Interaction volume radius: 5 \u00c5
Interaction volume height: 15 \u00c5
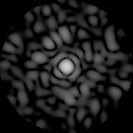
Disorder parameter: 0.8113